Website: bh-photo
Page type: review-order
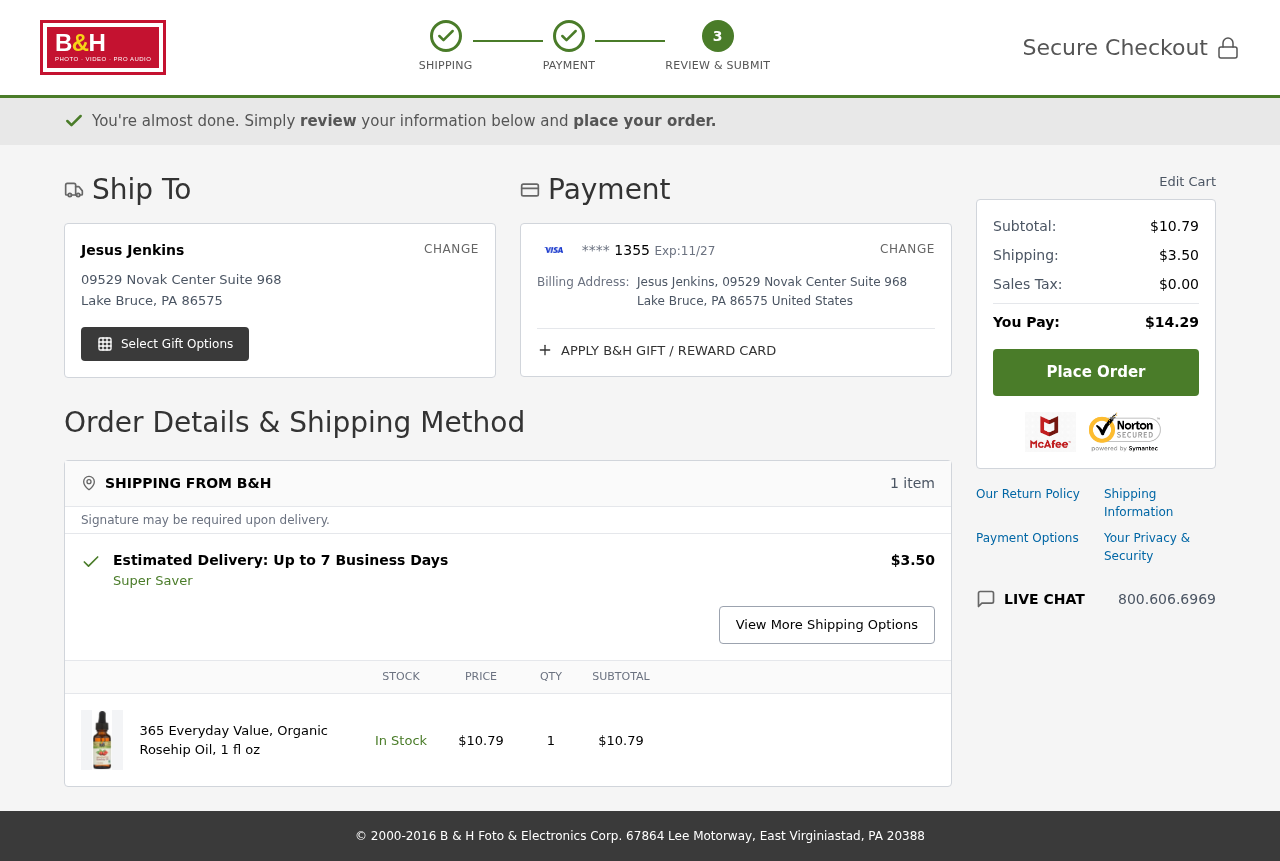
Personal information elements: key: PII_CARD_EXPIRY
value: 11/27
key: PII_CARD_LAST4
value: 1355
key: PII_CITY
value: Lake Bruce
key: PII_COUNTRY
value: United States
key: PII_FULLNAME
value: Jesus Jenkins
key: PII_POSTCODE
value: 86575
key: PII_STATE_ABBR
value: PA
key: PII_STREET
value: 09529 Novak Center Suite 968
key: PII_FULLNAME2
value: Jesus Jenkins
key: PII_CITY2
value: Lake Bruce
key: PII_STATE_ABBR2
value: PA
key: PII_POSTCODE_FULL
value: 86575
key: PII_POSTCODE_NUMERIC
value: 86575
Product elements: key: PRODUCT1_NAME
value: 365 Everyday Value, Organic Rosehip Oil, 1 fl oz
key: PRODUCT1_PRICE
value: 10.79
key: PRODUCT1_QUANTITY
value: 1
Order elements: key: ORDER_NUM_ITEMS
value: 1 item
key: ORDER_SHIPPING_COST
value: $3.50
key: ORDER_SUBTOTAL
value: $10.79
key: ORDER_SUBTOTAL2
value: $10.79
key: ORDER_SHIPPING_COST2
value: $3.50
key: ORDER_TAX
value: $0.00
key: ORDER_TOTAL
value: $14.29